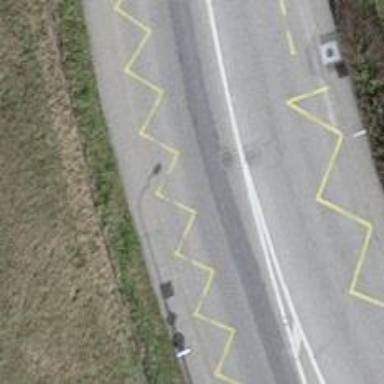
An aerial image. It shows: Bus stop along the road.